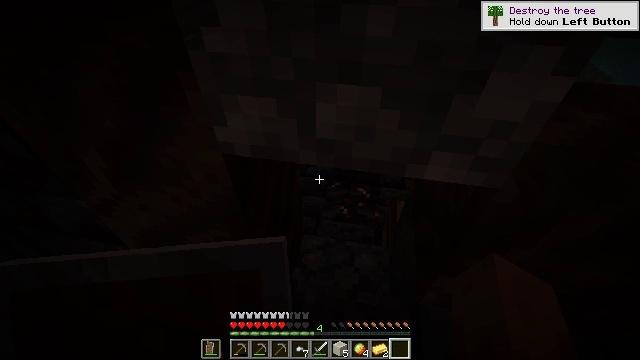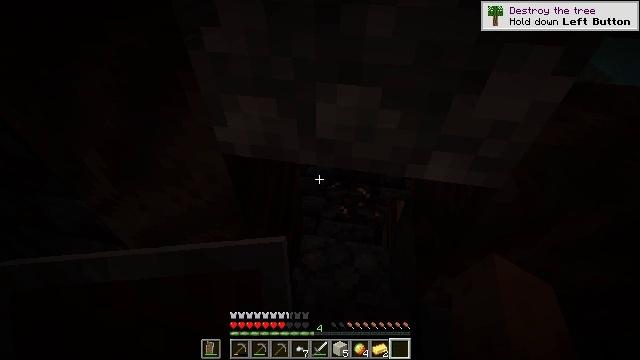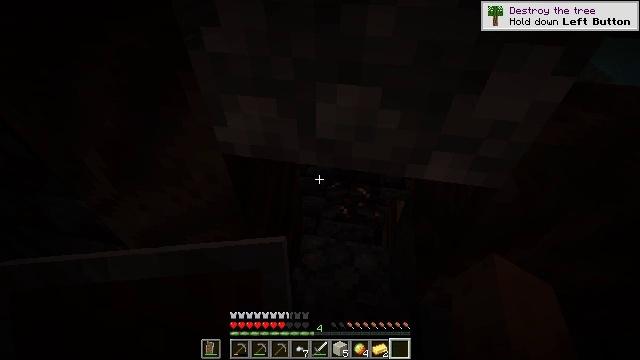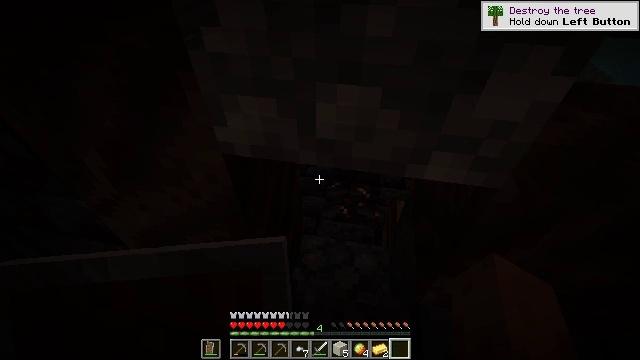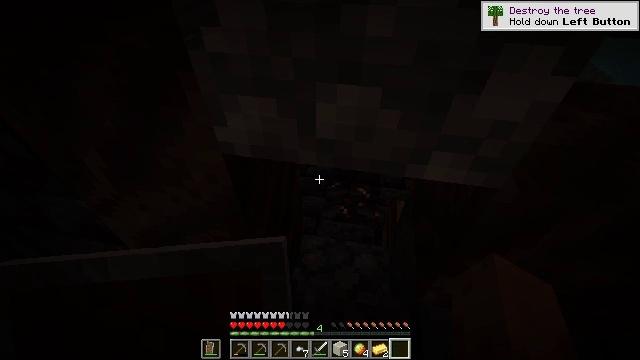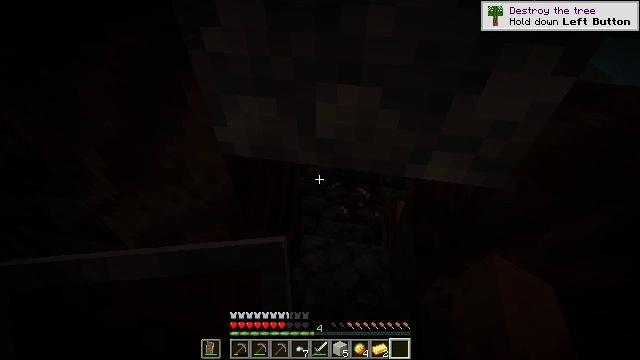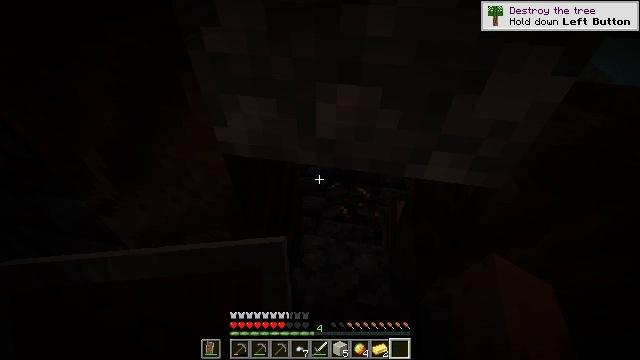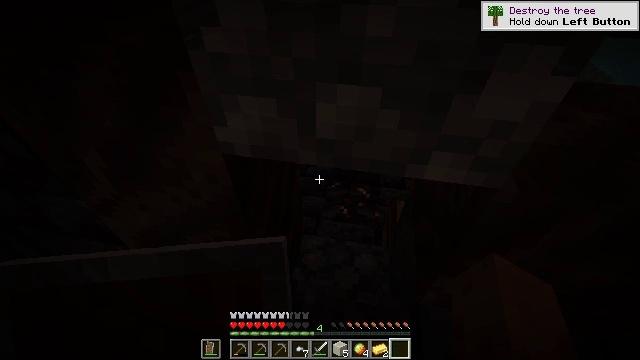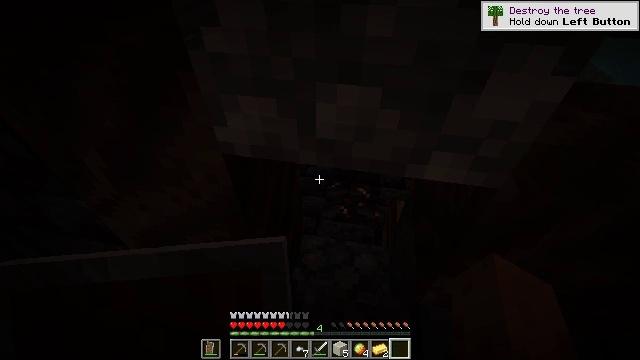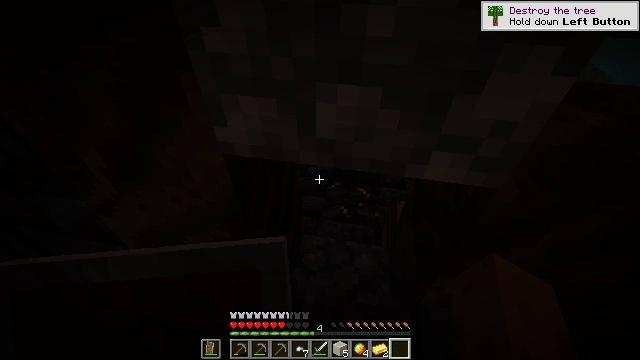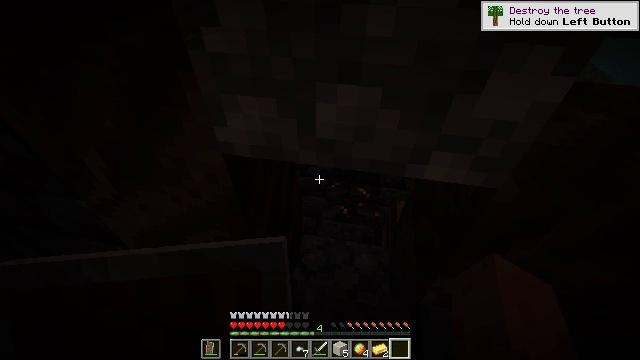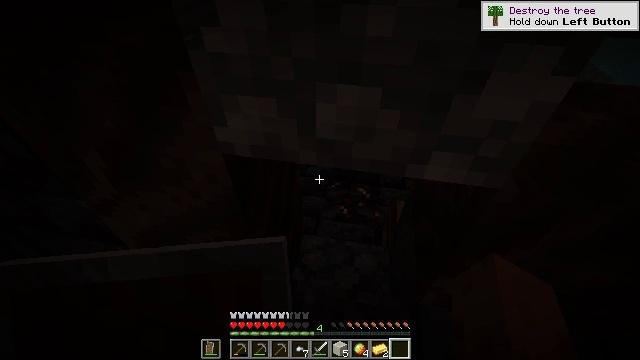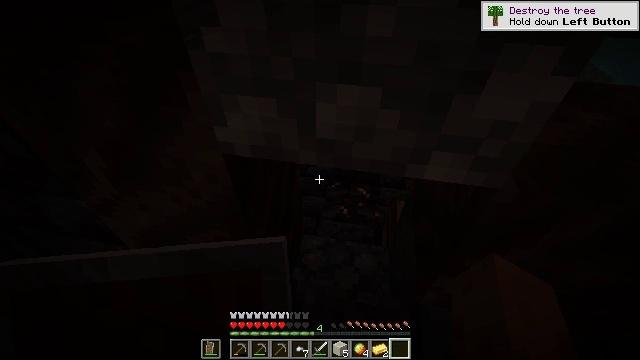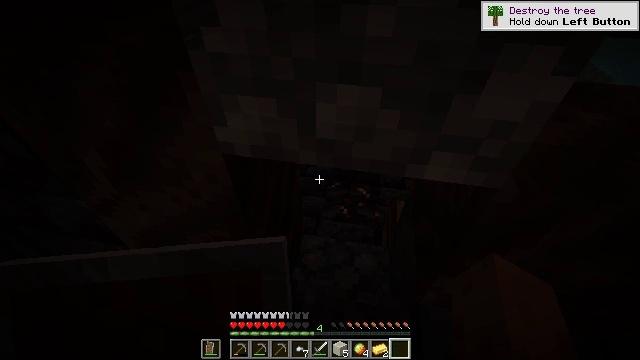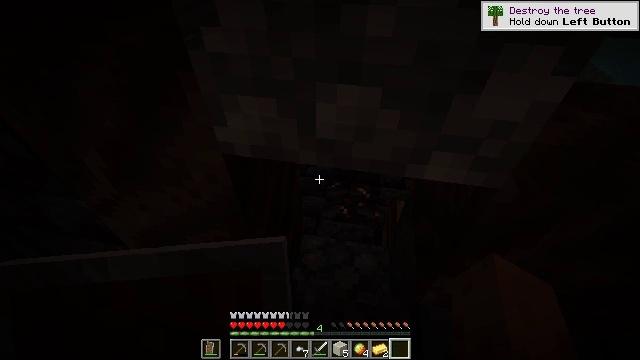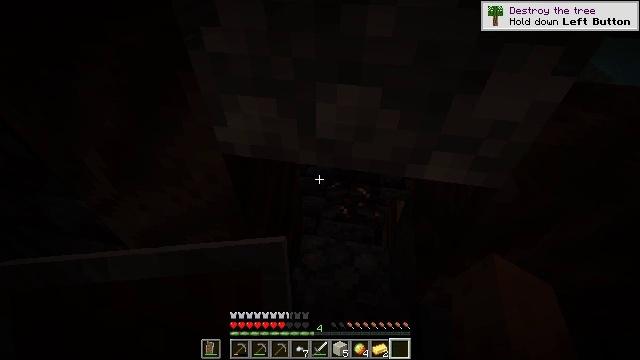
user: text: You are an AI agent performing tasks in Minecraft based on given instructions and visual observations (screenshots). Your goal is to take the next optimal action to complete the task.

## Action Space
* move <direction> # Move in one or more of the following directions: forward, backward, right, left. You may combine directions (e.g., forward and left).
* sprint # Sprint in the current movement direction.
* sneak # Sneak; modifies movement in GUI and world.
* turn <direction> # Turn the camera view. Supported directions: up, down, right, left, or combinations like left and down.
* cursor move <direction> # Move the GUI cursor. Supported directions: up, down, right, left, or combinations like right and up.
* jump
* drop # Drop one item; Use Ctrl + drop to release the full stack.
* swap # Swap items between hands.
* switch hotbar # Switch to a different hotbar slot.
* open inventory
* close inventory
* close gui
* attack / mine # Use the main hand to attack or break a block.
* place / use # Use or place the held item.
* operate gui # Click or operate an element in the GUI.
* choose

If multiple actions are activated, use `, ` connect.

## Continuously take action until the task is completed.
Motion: motion action
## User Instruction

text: Collect polished blackstone bricks by attacking them.
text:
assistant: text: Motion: no_op
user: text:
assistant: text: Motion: no_op
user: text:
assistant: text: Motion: no_op
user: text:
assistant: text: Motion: no_op
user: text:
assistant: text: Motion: no_op
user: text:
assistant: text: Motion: no_op
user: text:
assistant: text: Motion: no_op
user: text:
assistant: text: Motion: no_op
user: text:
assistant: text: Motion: no_op
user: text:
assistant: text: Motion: no_op
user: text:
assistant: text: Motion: no_op
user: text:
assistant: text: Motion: no_op
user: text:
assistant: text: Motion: no_op
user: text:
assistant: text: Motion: no_op
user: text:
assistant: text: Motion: no_op
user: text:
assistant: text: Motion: no_op
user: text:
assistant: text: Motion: no_op
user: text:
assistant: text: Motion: no_op
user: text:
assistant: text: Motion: no_op
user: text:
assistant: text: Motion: no_op
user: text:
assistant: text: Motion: no_op
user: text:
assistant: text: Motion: no_op
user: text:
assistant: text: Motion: no_op
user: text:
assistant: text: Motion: no_op
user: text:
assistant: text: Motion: no_op
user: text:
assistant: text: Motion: no_op
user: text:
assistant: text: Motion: no_op
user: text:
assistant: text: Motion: no_op
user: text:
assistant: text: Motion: no_op
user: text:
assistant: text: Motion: no_op